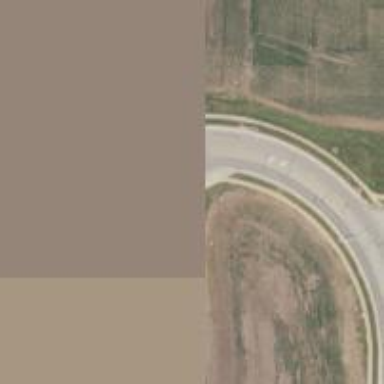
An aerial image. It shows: Road with left marking.